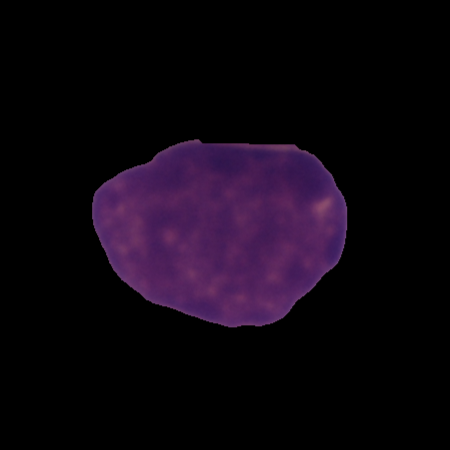
Label: cancer